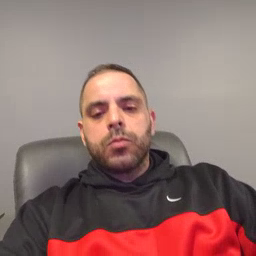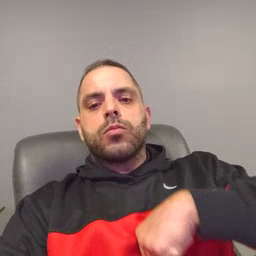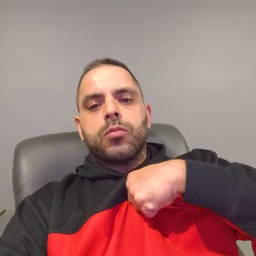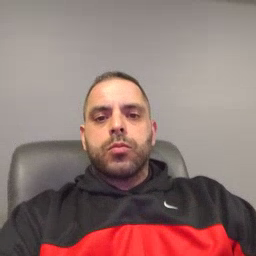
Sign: zipper